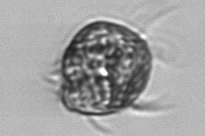
Label: Strombidium_morphotype1